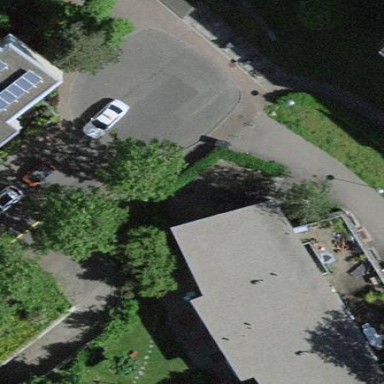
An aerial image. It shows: Kindergarten building.